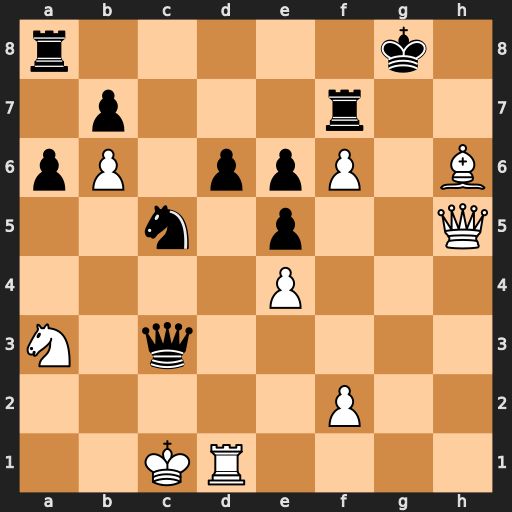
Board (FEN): r5k1/1p3r2/pP1ppP1B/2n1p2Q/4P3/N1q5/5P2/2KR4
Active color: w
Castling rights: -
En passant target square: -
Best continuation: Nc2 Nd3+ Rxd3 Qxd3 Qg6+